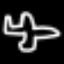
Label: airplane